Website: crate-barrel
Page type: billing-address
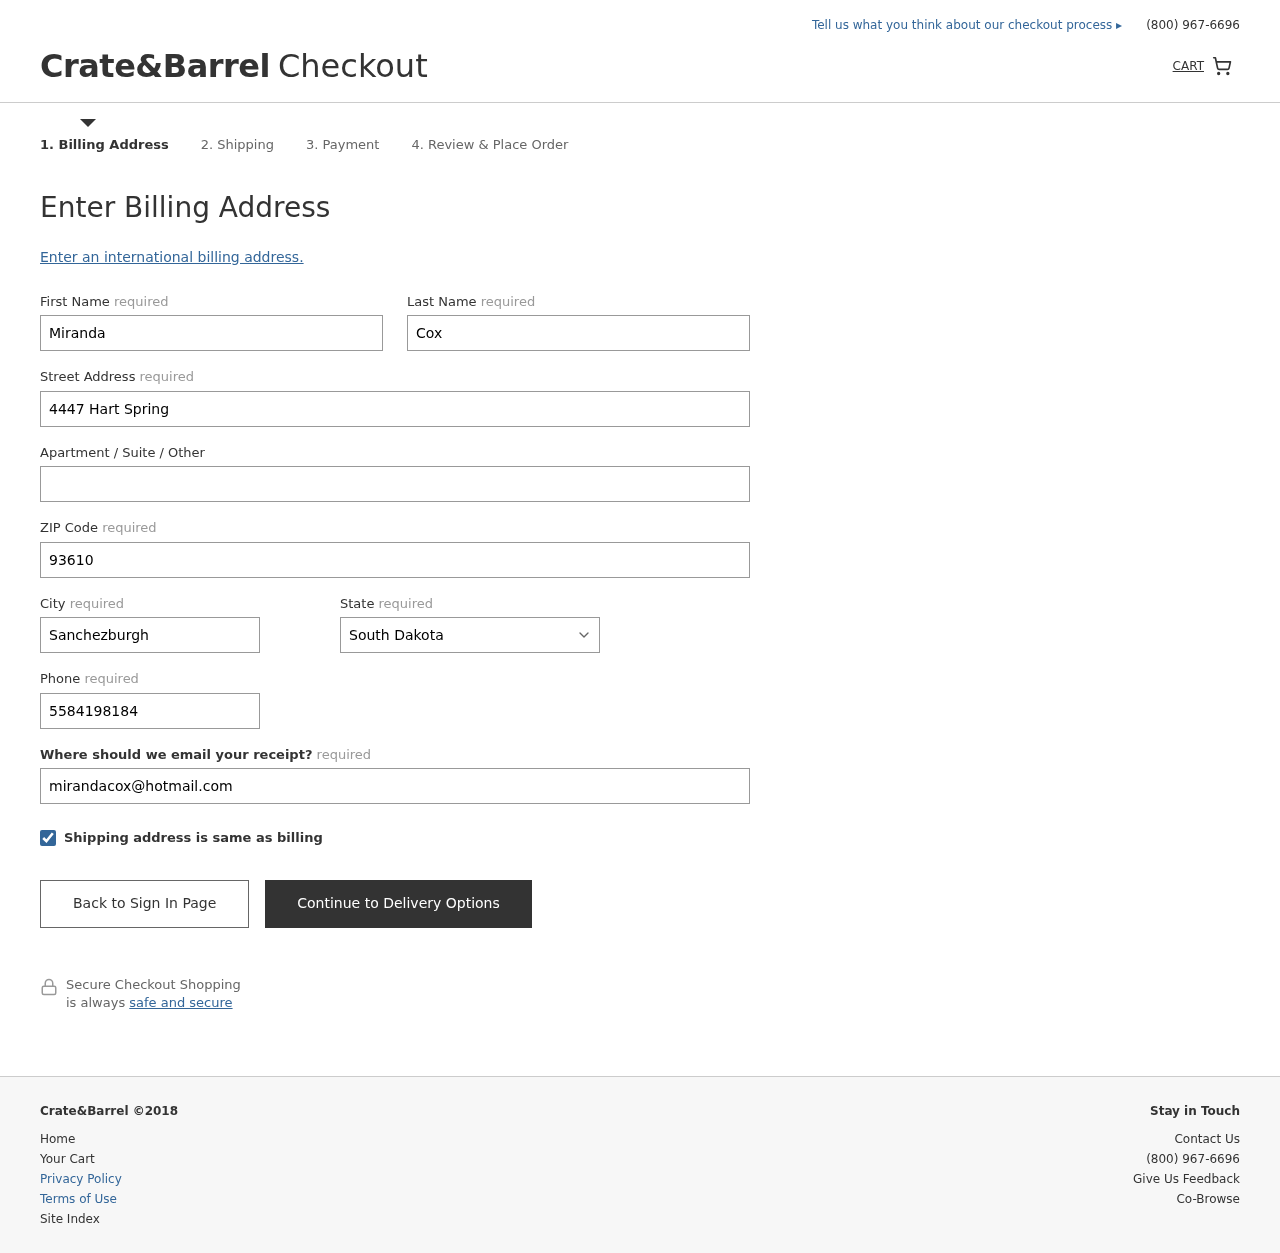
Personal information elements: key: PII_STATE
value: South Dakota
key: PII_FIRSTNAME
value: Miranda
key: PII_LASTNAME
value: Cox
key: PII_STREET
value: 4447 Hart Spring
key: PII_POSTCODE
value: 93610
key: PII_CITY
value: Sanchezburgh
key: PII_PHONE
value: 5584198184
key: PII_EMAIL
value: mirandacox@hotmail.com